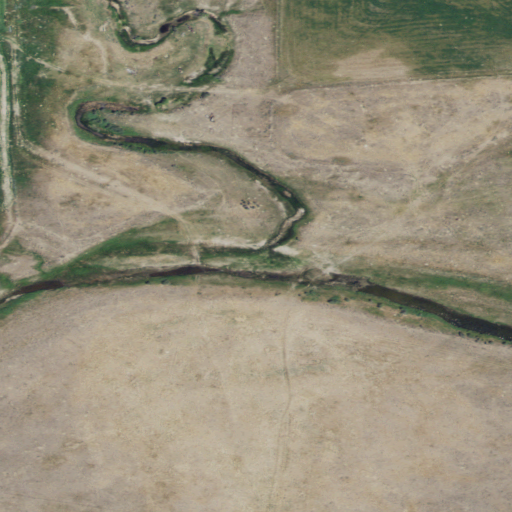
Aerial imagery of valley in Montana named Burrell Coulee containing shrub, grassland, cultivated crops, and woody wetlands